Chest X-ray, AP view. Patient: 64 years old, sex M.
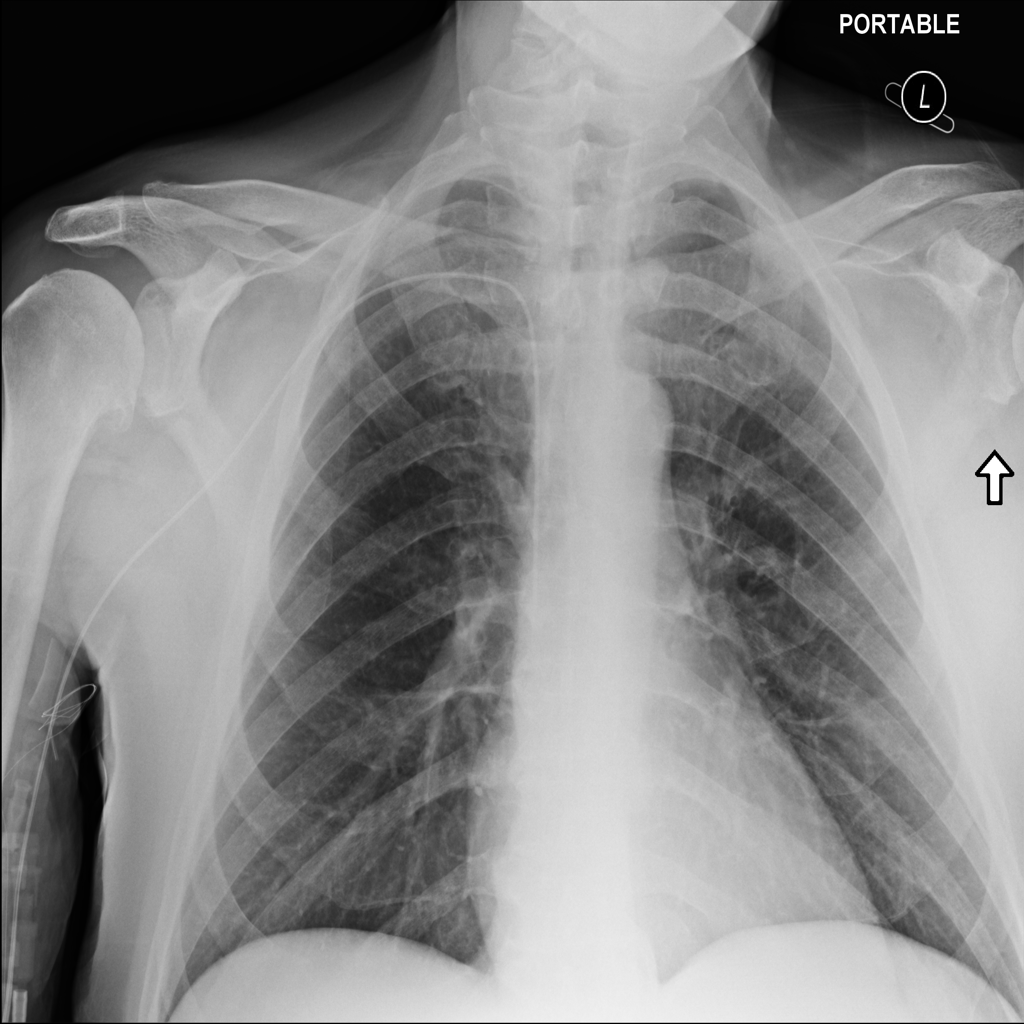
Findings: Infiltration